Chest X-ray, PA view. Patient: 60 years old, sex M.
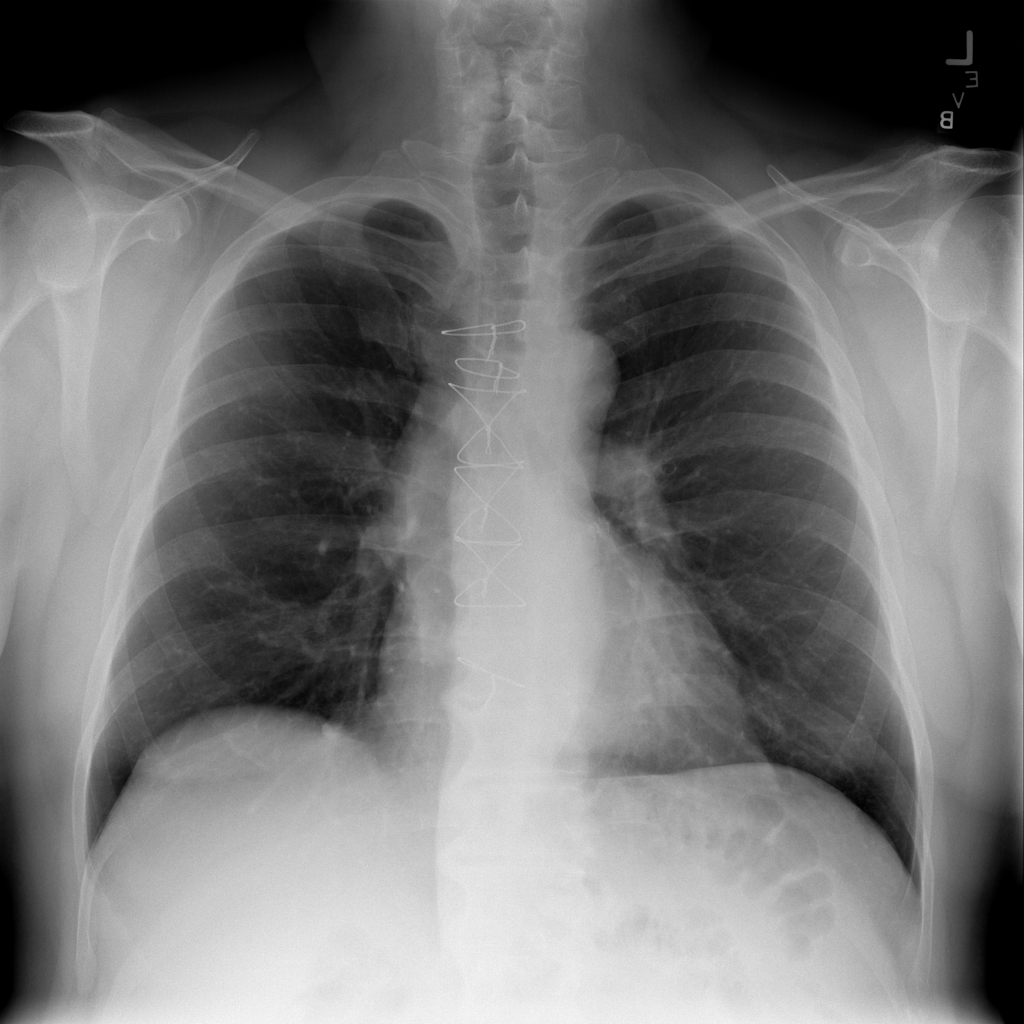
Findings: No Finding